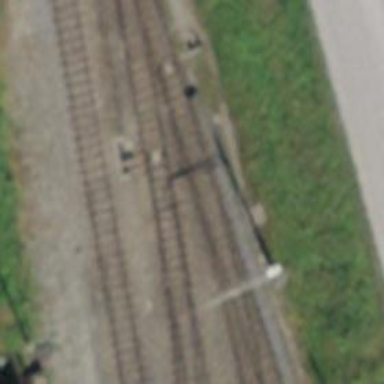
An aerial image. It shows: Single-track railway siding with electrified contact lines.